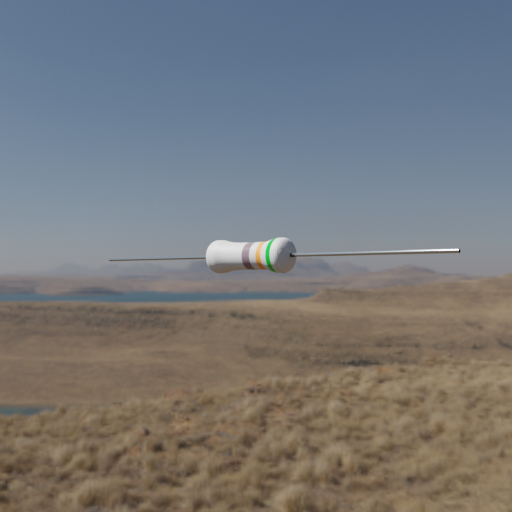
Resistor colour bands (in order): gray, orange, green